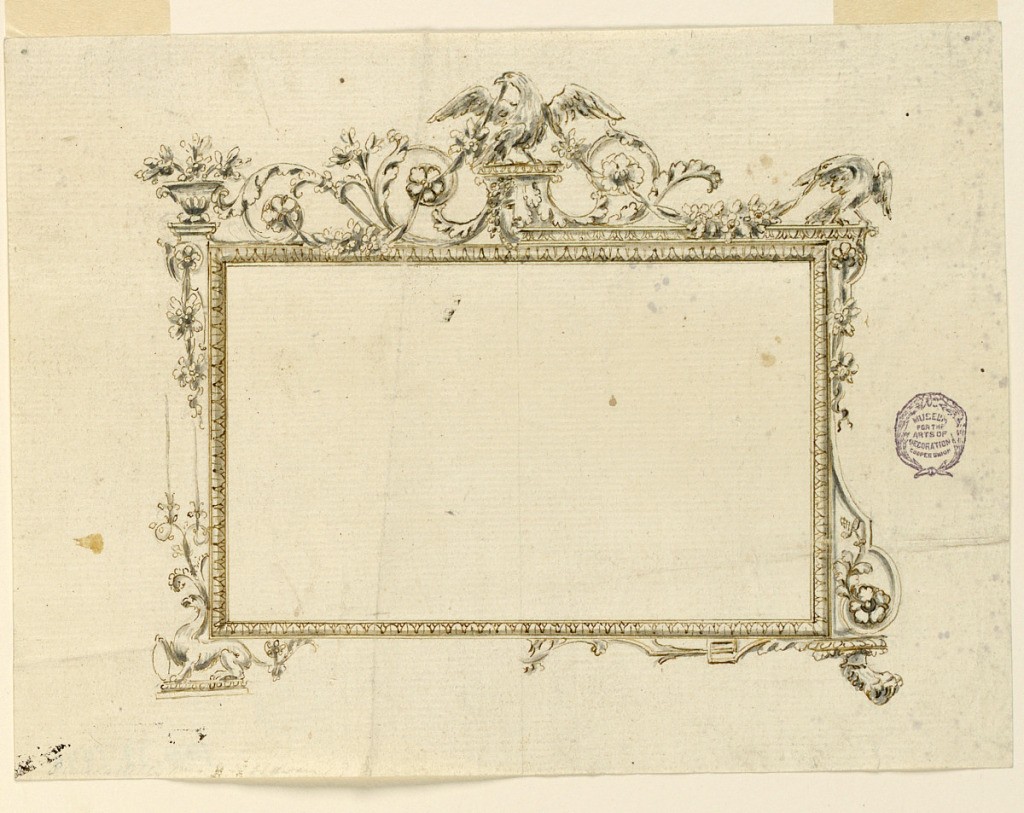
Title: Design for a Mirror with Alternative Suggestions
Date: ca. 1810
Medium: Graphite, pen and ink, brush and watercolor on paper
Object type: Drawing
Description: Design for a horizontal rectangular frame. At top center, an eagle with a garland in its mouth. Scrolling acanthus leaves. A vase at upper left and another bird at upper right.